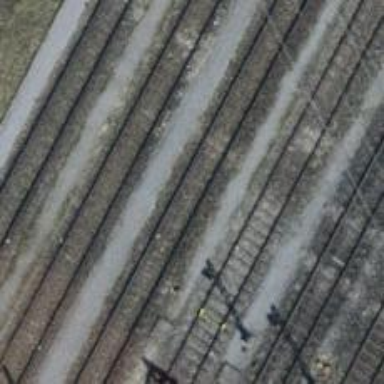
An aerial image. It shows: Railway bridge with single electrified track. It serves as siding with contact line for electrification.